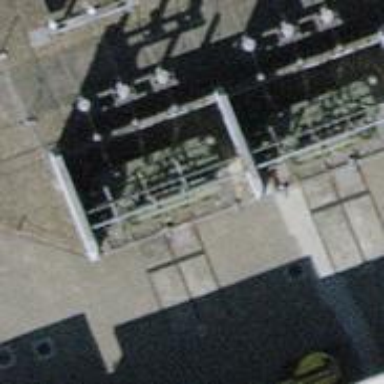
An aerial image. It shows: Outdoor distribution transformer.